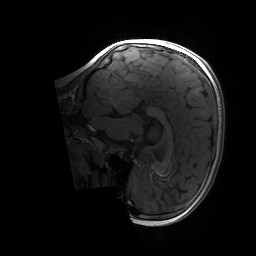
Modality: T1w
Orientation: sagittal
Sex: female
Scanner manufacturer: siemens
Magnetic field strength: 3 T
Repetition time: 1.9 s
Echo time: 0.00243 s